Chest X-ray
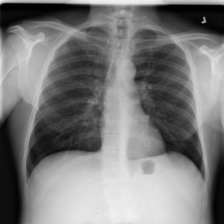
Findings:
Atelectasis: negative
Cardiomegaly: negative
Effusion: negative
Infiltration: negative
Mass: negative
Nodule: negative
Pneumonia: negative
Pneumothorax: negative
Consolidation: negative
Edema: negative
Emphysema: negative
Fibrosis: negative
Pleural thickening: negative
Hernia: negative